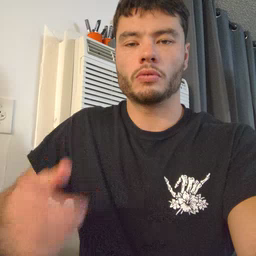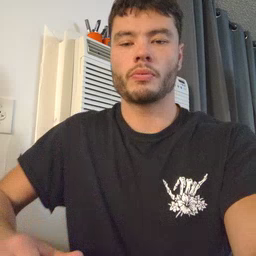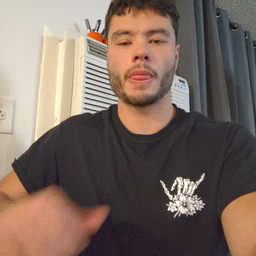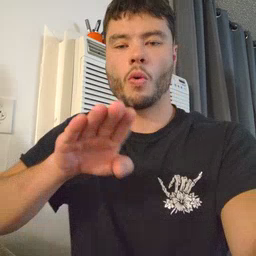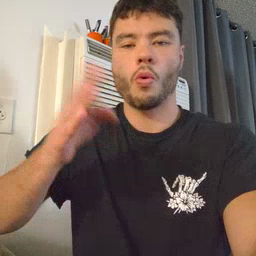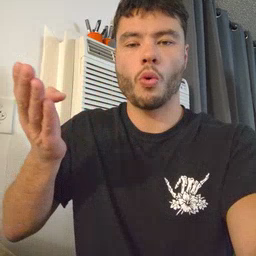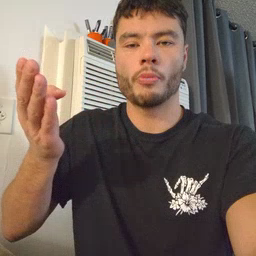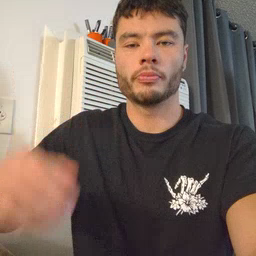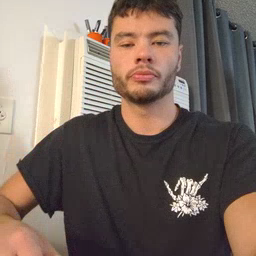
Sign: open